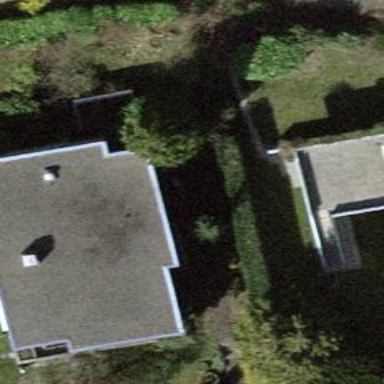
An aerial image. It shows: Flat roofed building.